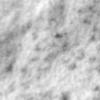
Label: no_change